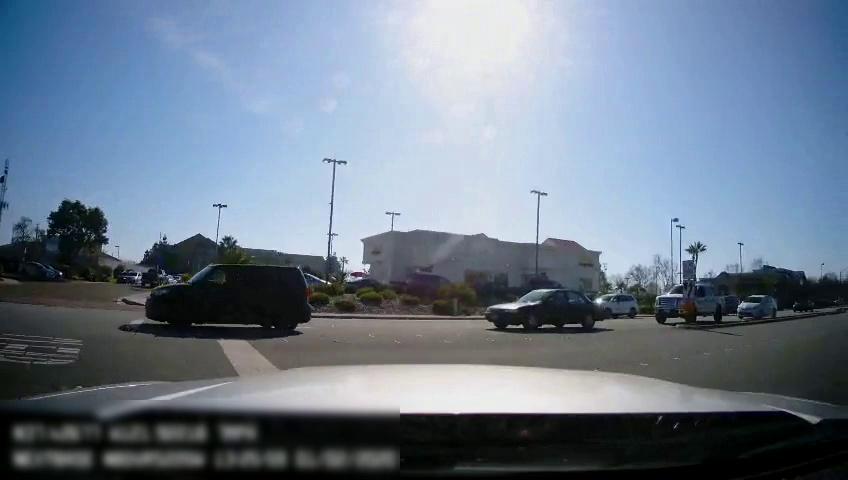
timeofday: Day
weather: Sunny
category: Drivable Space
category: Vehicles | SUV
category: Vehicles | Car
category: Vehicles | Truck
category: Vehicles | Car
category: Vehicles | Car
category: Vehicles | Car
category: Vehicles | Truck
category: Vehicles | Car
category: Vehicles | Car
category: Lanes | Current Lane
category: Traffic | Signs